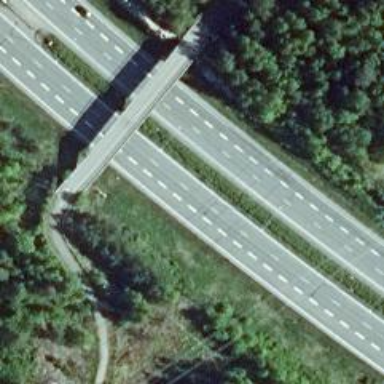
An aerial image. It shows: View of motorway.